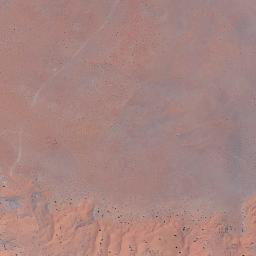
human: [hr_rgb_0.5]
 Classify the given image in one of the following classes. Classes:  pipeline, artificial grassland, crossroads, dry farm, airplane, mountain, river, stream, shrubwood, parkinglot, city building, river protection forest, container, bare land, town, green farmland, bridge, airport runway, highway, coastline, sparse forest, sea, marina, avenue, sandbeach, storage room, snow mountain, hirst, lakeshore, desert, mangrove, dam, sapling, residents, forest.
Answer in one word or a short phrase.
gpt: desert